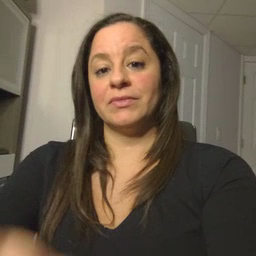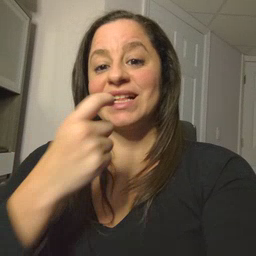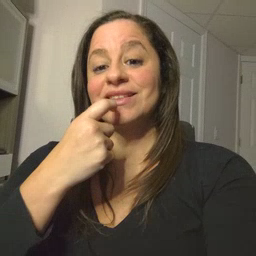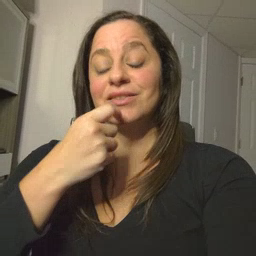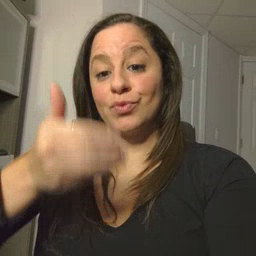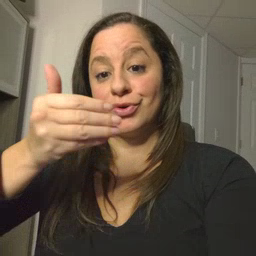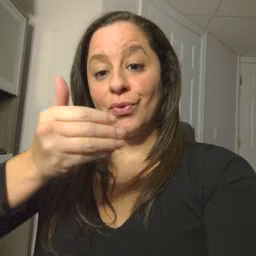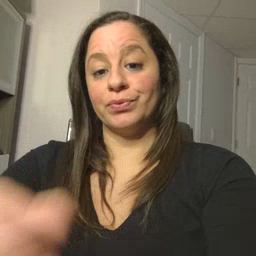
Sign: glasswindow